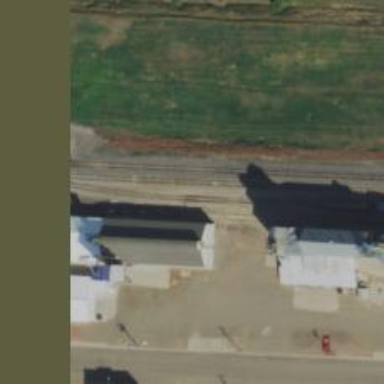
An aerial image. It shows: Railway siding with rails.